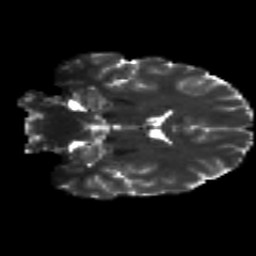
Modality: T2w
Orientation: coronal
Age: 22
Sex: male
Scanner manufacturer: siemens
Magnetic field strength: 3 T
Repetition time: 8.8 s
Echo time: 0.085 s